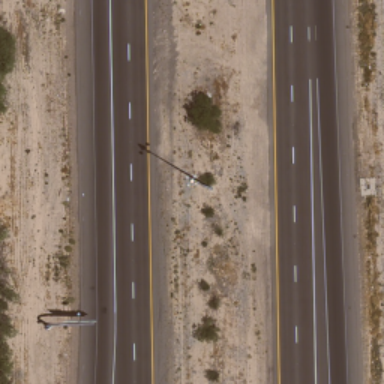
There are two straight freeways in the desert .